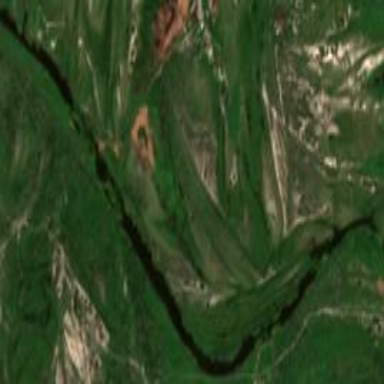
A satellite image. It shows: River flowing through the landscape.